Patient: sex F, age 63
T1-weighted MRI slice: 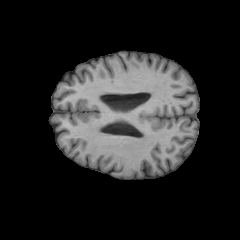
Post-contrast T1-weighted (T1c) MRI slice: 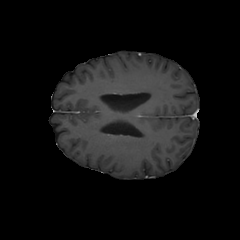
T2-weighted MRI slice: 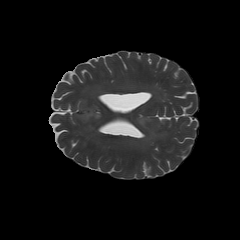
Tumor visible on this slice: yes
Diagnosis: Glioblastoma, IDH-wildtype
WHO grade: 4